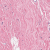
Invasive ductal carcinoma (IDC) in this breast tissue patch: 0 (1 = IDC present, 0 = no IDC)